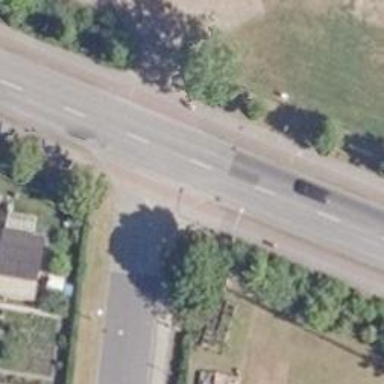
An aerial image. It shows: Unclassified road with asphalt surface.